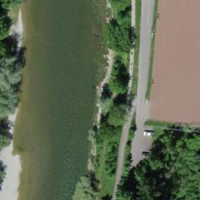
EUNIS habitat code: 15
Species observed at this site:
Corvus corone
Motacilla cinerea
Cyanistes caeruleus
Fulica atra
Anas crecca
Alcedo atthis
Anas platyrhynchos
Aegithalos caudatus
Turdus merula
Juglans regia
Chroicocephalus ridibundus
Phalacrocorax carbo
Larus michahellis
Gallinula chloropus
Ardea alba
Mareca strepera
Parus major
Erithacus rubecula
Mergus merganser
Pica pica
Regulus regulus